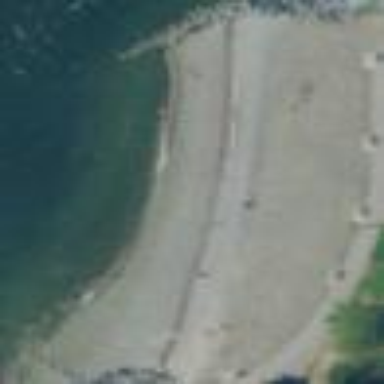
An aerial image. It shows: Beautiful beach with natural surroundings.